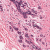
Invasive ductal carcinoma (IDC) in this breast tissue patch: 0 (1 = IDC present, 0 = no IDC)